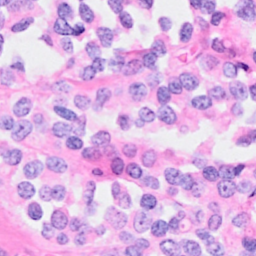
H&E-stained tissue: Breast